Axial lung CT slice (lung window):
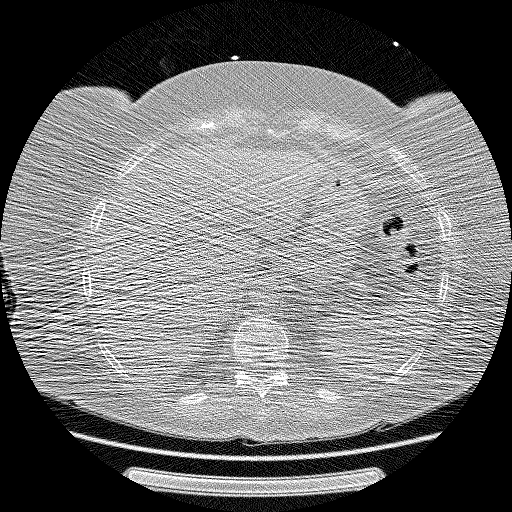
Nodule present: no